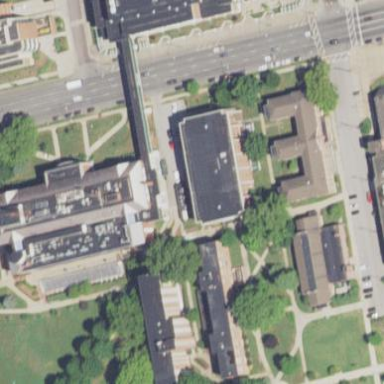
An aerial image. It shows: The Main Science Building on the university campus.